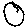
Label: moon